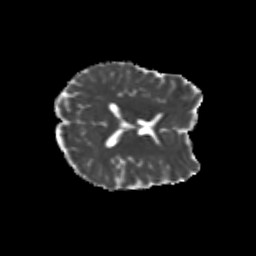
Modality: MD
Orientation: axial
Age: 28
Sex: female
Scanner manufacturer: siemens
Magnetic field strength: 3 T
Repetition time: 3.5 s
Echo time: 0.104 s